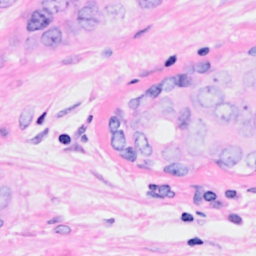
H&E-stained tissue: Breast